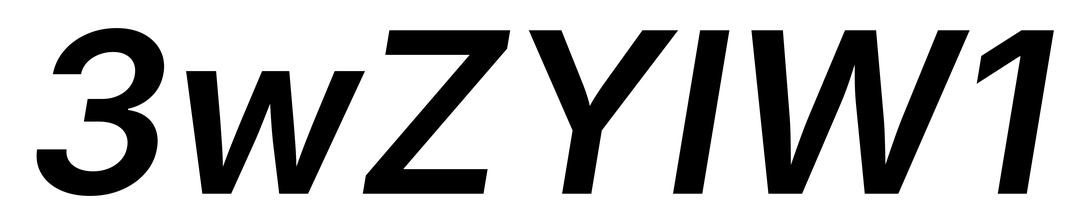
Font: Inter-Italic_SemiBold_Italic